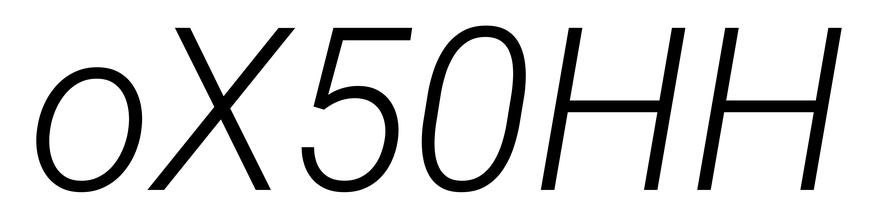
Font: Roboto-Italic_Light_Italic